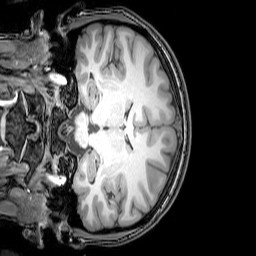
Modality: T1w
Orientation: coronal
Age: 20
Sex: female
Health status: healthy
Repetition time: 0.081 s
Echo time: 0.037 s